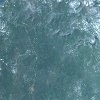
Label: land